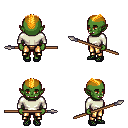
a pixel art fantasy rpg character, female body template, orc, green skin, white long-sleeve shirt, gold greaves, light blonde short mohawk hairstyle, ghillies, spear, four views (front, back, left, right), 2x2 character sprite sheet, small pixel art, hard edges, no anti-aliasing